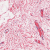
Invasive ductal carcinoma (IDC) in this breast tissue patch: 0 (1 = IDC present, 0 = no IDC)